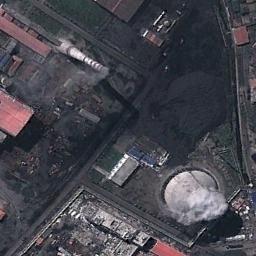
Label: thermal_power_station